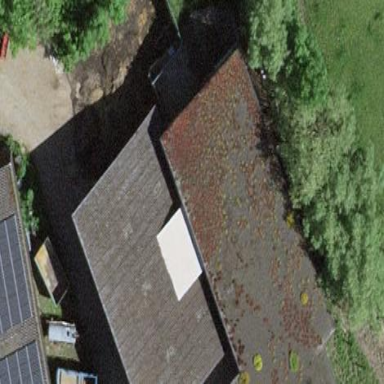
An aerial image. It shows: View of roof of building.